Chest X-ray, PA view. Patient: 60 years old, sex M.
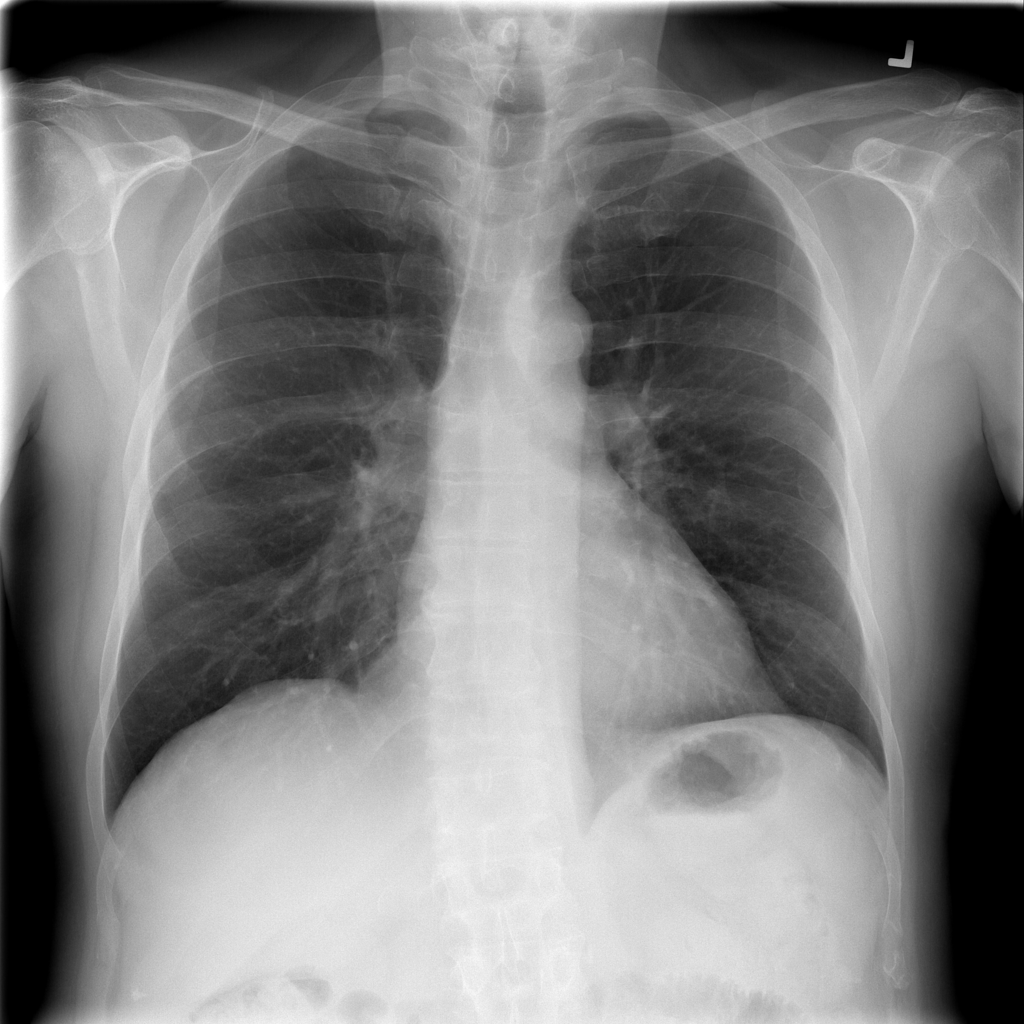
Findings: No Finding